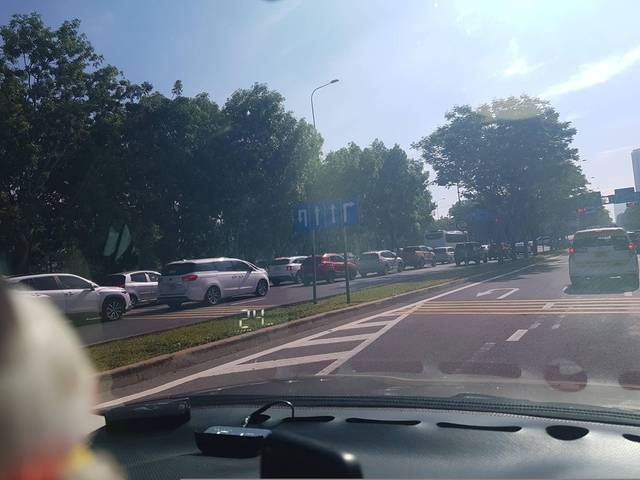
Region: Vietnam
Coordinates: 10.781, 106.739